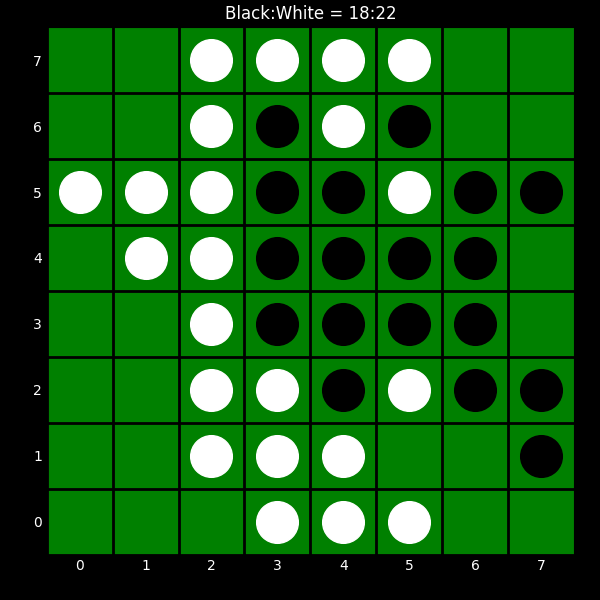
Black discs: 18
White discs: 22